Breast ultrasound image
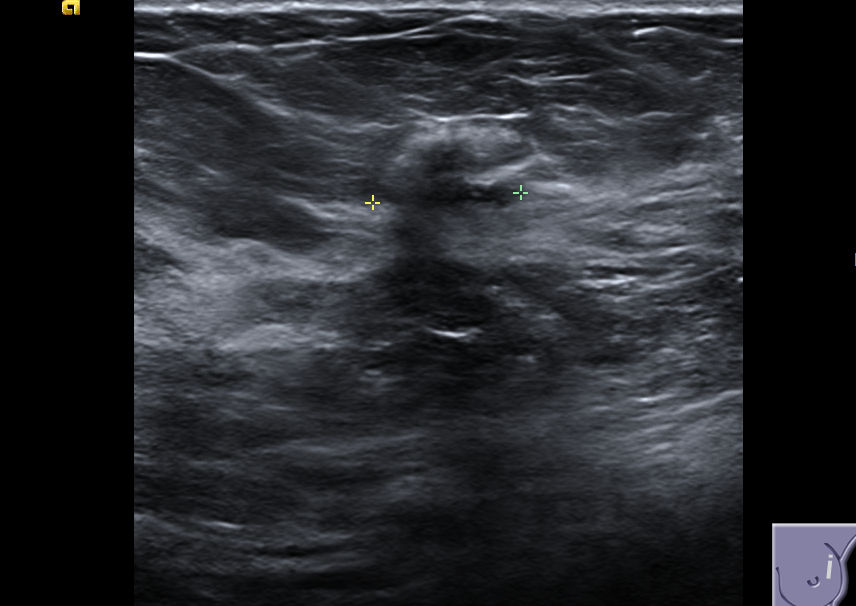
Diagnosis: malignant